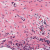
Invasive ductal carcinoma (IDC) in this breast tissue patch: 0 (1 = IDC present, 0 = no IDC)